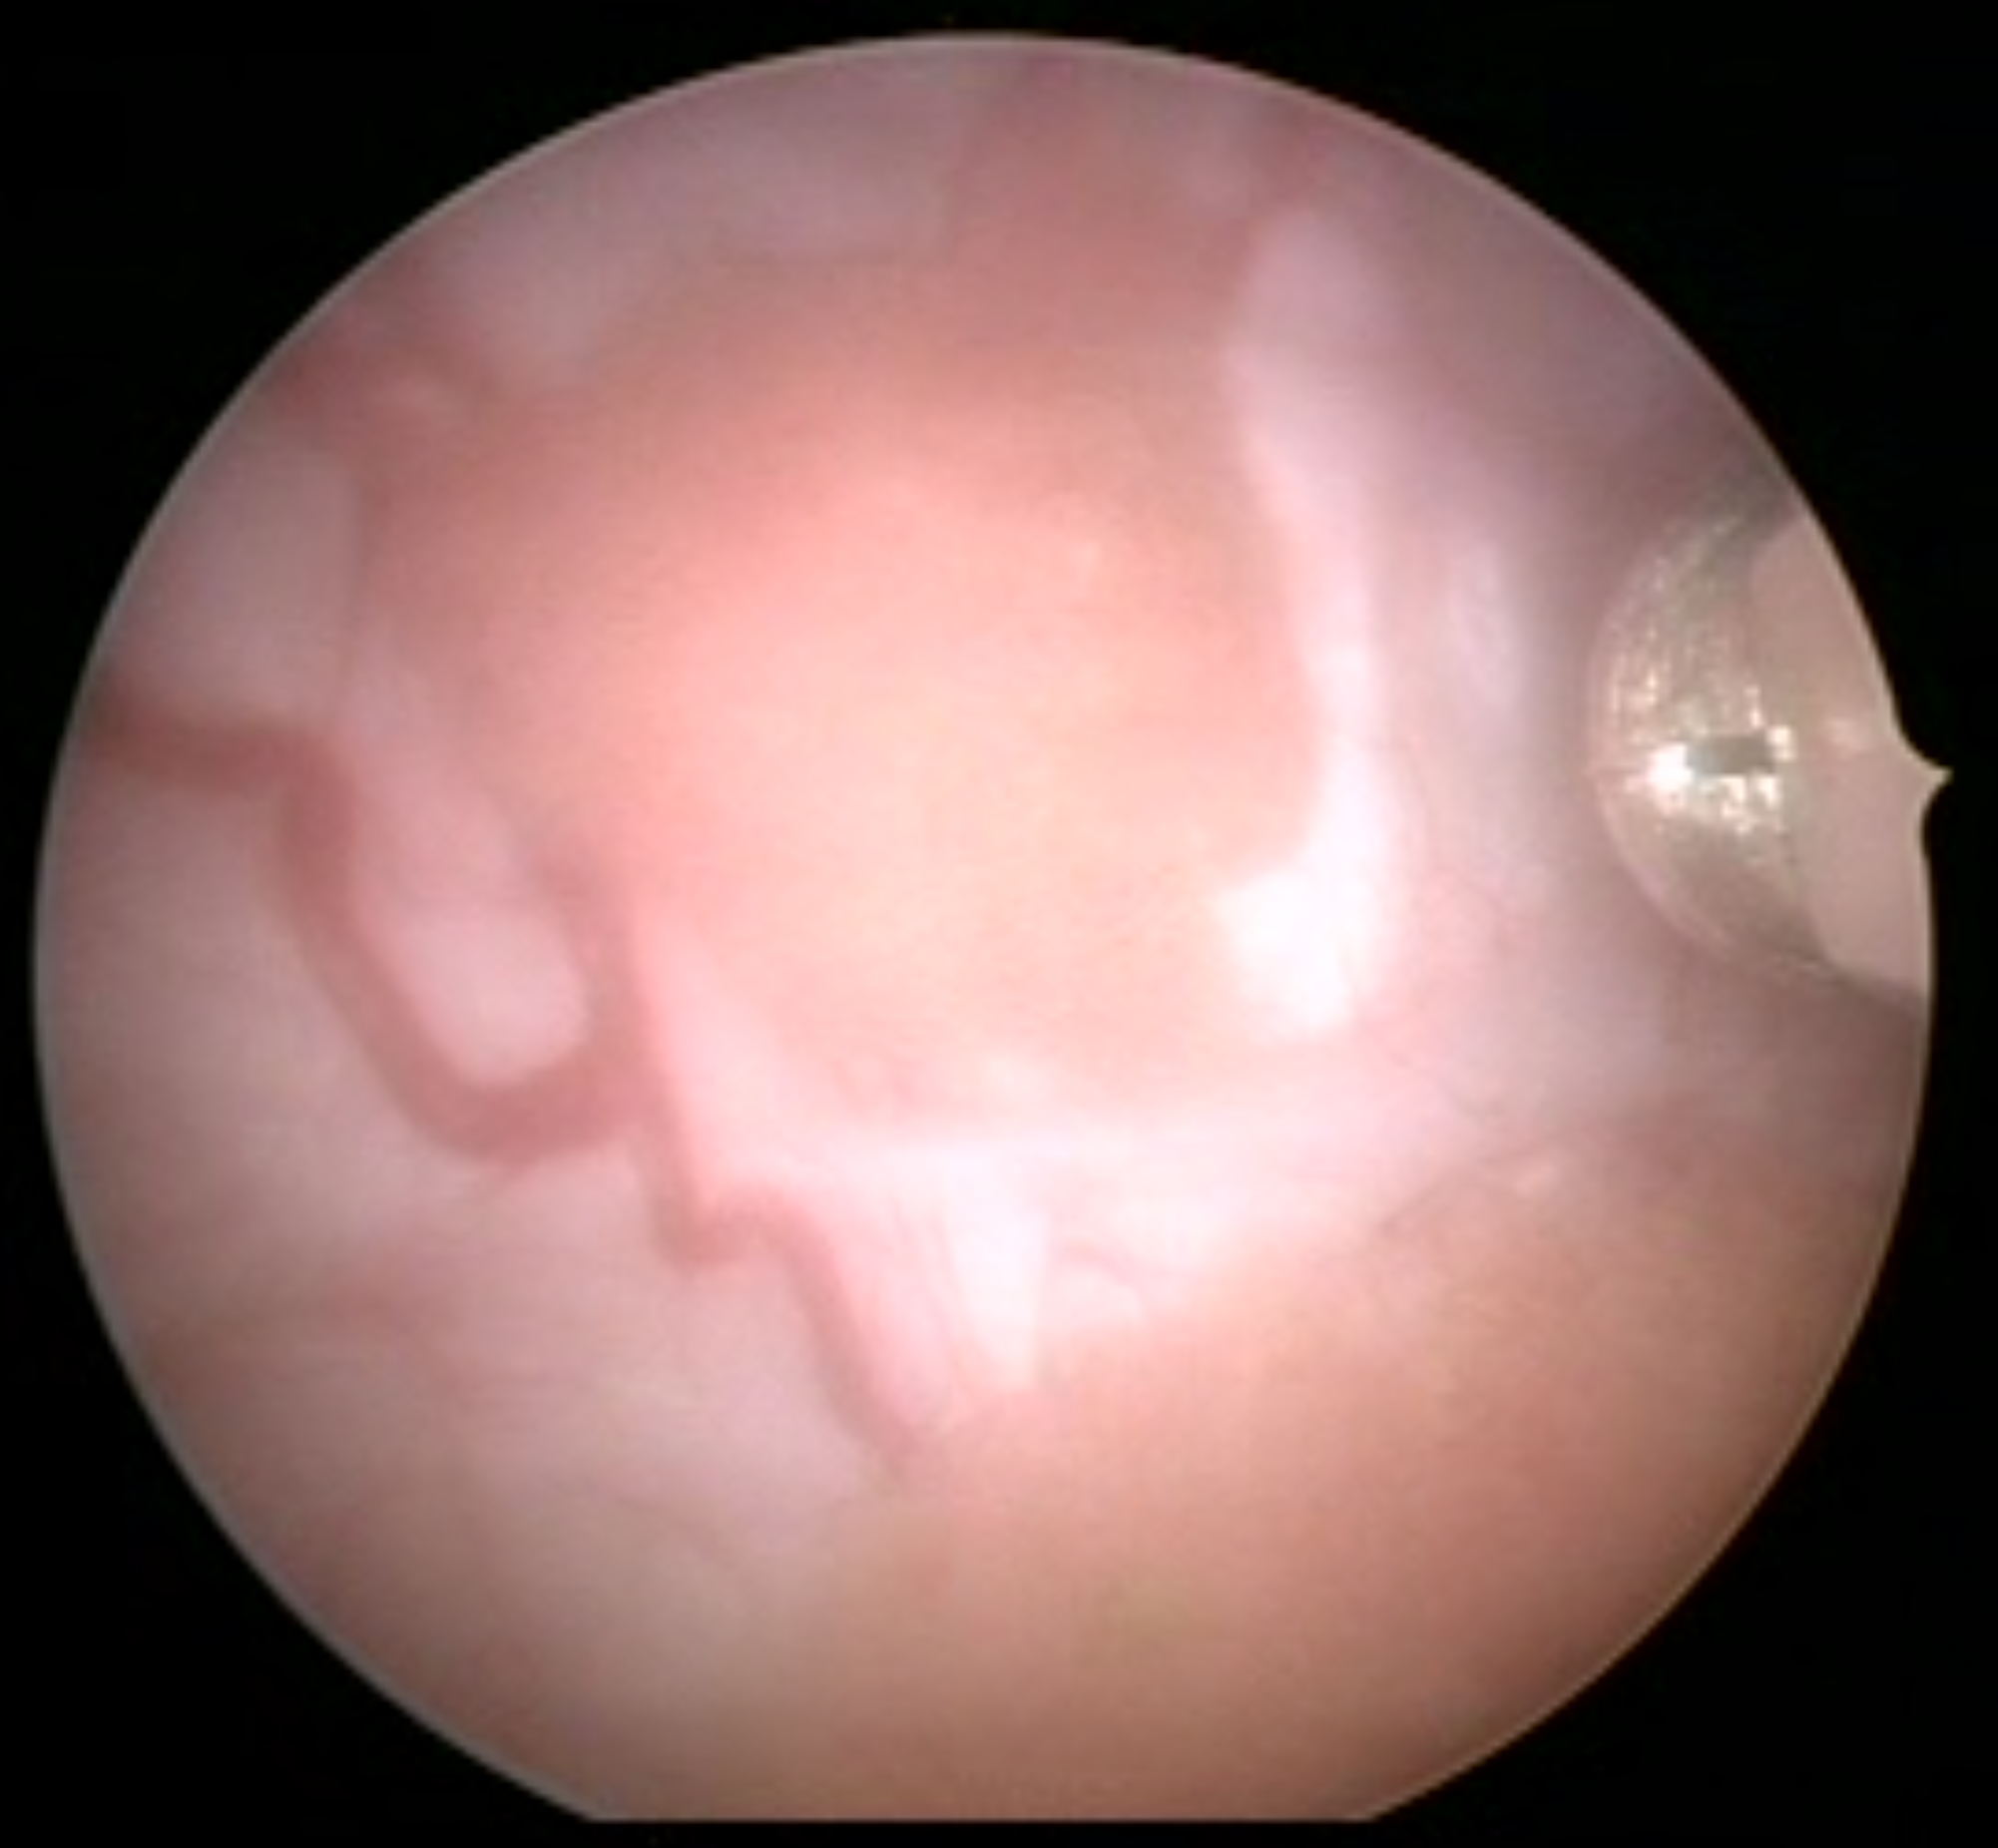
Modality: WLC
Class: Malignant
Subclass: LowGradePapillary
Lesion: L2
Stage: Ta
Morphology: Papillary
Bladder cancer association: Yes